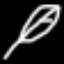
Label: leaf